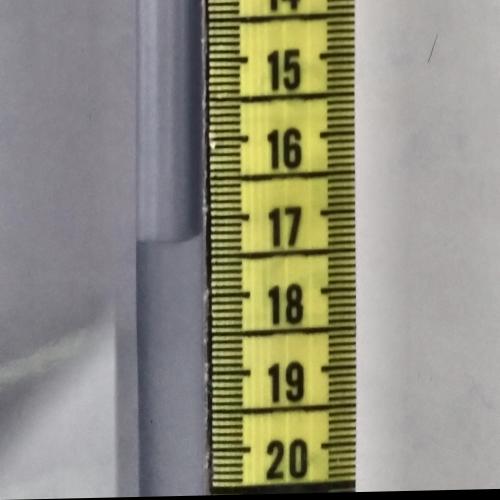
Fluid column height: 17.3 cm